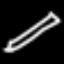
Label: pencil